Field crop: tomato
Growth stage: 1
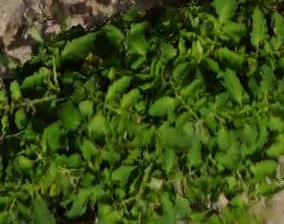
Species: tomato